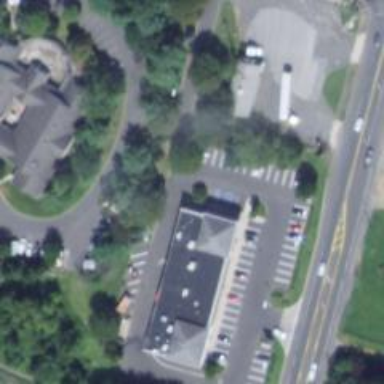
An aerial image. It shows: Pharmacy providing healthcare services.